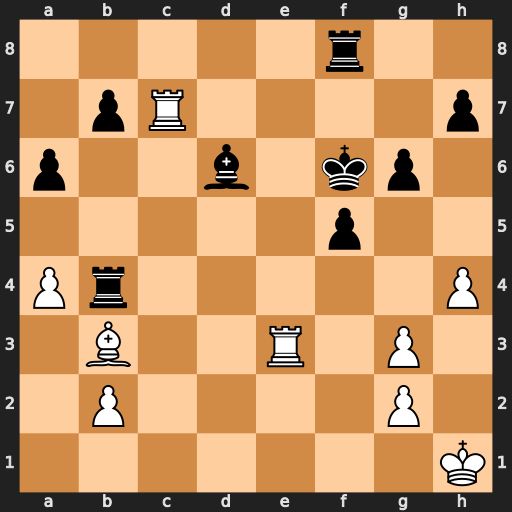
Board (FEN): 5r2/1pR4p/p2b1kp1/5p2/Pr5P/1B2R1P1/1P4P1/7K
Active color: w
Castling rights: -
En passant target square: -
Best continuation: Re6#